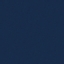
Label: SeaLake